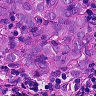
Metastatic tissue present: yes